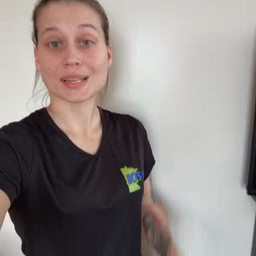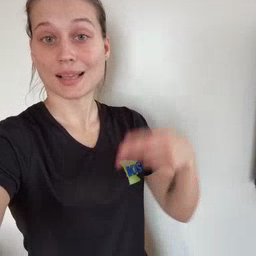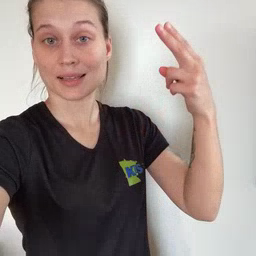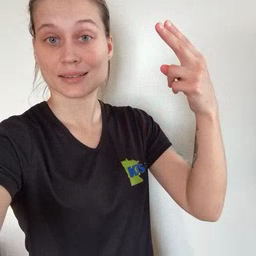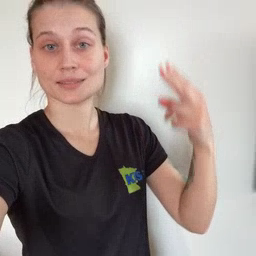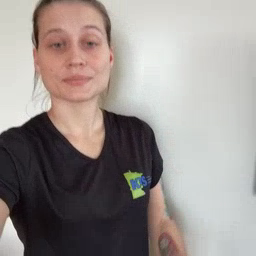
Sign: high